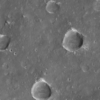
Label: not_dusty